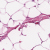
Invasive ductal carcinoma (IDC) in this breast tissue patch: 0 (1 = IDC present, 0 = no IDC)